Field crop: maize
Growth stage: 2
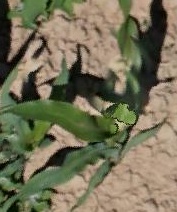
Species: maize